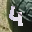
Label: 4